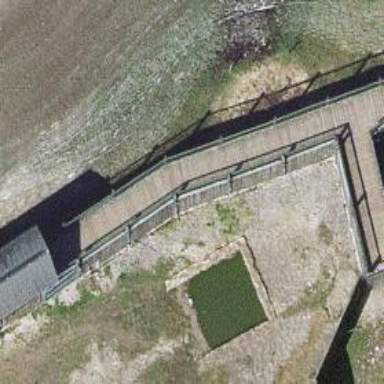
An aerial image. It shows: Footway on bridge.